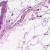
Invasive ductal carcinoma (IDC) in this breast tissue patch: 0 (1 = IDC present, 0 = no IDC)